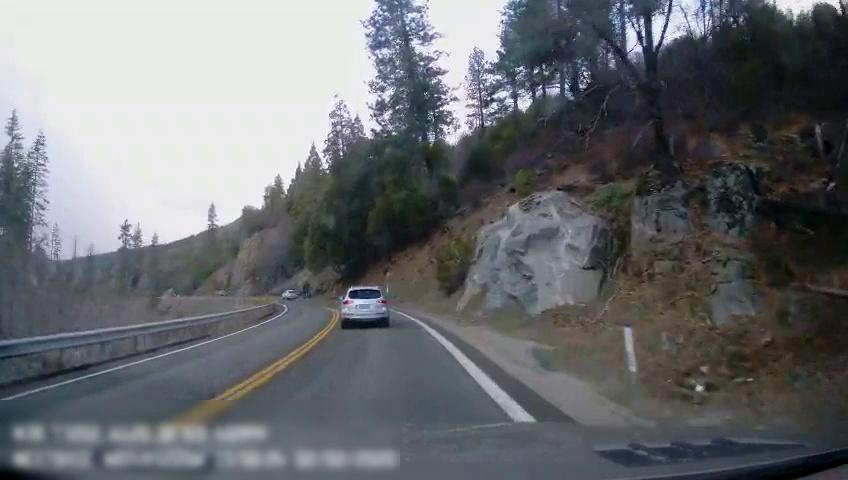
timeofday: Day
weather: Cloudy
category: Drivable Space
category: Vehicles | Car
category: Vehicles | SUV
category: Lanes | Current Lane
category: Lanes | Current Lane
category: Lanes | Opposite Lane